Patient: sex F, age 67
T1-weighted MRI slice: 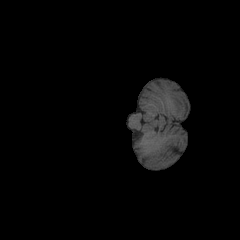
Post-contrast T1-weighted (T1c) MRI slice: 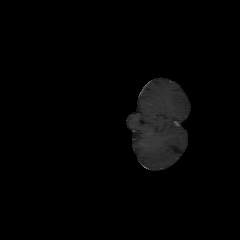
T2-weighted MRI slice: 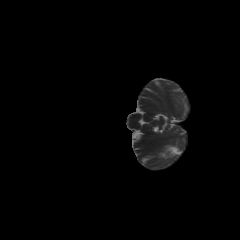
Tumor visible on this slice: no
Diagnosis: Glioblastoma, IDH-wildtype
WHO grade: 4